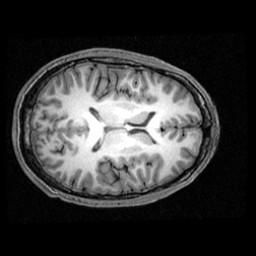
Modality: T1w
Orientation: axial
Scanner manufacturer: ge
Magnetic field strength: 3 T
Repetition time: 0.009036 s
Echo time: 0.00184 s